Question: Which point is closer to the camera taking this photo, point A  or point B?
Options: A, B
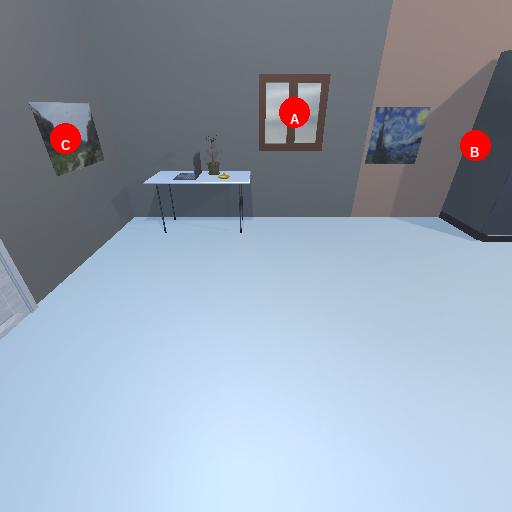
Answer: A